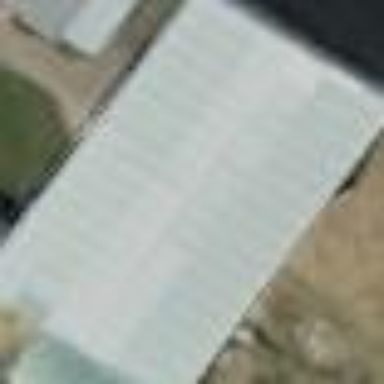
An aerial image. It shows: Shed.